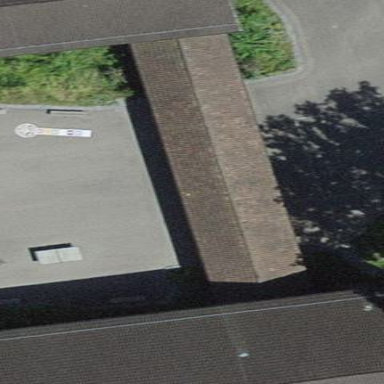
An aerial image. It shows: View of roof of building.